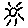
Label: sun